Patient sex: F
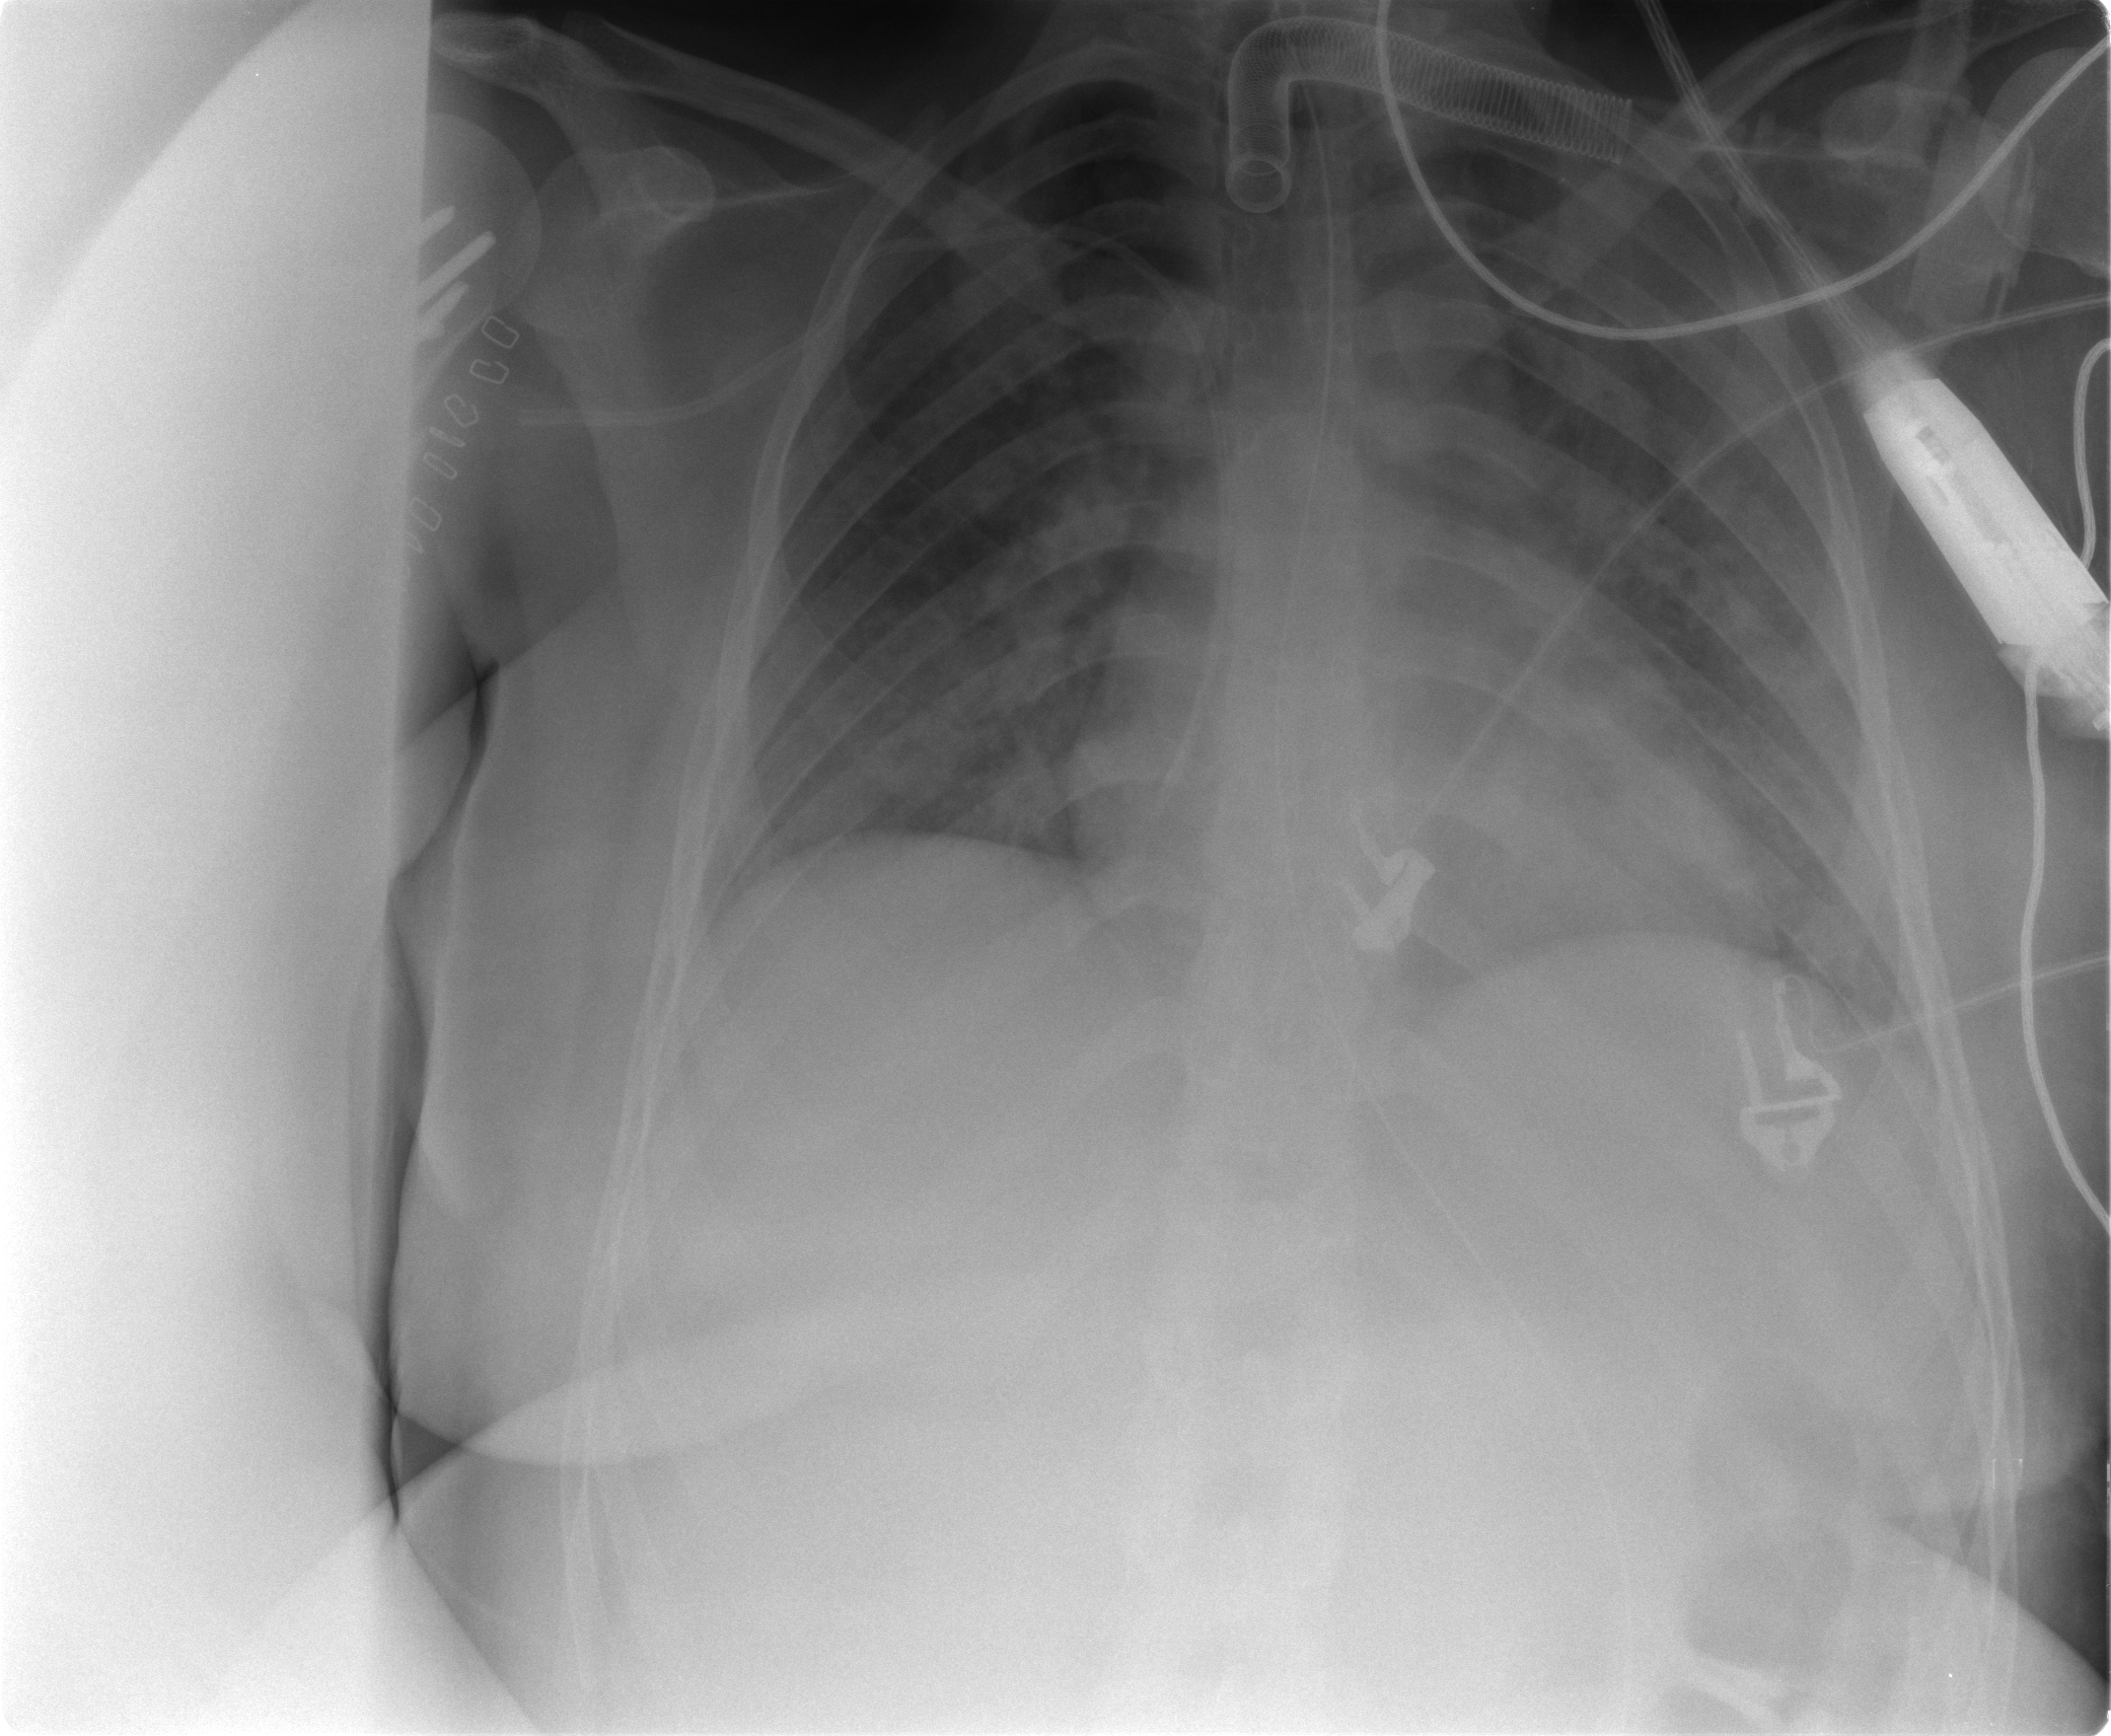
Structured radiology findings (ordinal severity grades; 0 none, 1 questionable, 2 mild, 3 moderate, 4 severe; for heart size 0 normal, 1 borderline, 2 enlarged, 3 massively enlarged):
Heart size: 0
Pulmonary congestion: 2
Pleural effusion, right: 0
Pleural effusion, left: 0
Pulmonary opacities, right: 2
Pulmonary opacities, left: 2
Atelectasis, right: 0
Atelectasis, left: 2